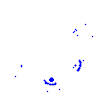
Particle: electron